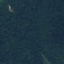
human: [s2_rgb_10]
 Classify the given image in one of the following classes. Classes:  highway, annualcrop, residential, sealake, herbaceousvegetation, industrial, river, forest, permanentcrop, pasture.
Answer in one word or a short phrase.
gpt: Forest